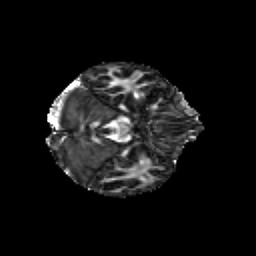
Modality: FA
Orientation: axial
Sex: male
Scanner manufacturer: siemens
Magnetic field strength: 3 T
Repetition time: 5 s
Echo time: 0.071 s